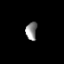
Tissue: lung
Cell type: Epithelial cells
Senescence score: 0.2041
Nuclear area (px): 200
Mean DAPI intensity: 140.435